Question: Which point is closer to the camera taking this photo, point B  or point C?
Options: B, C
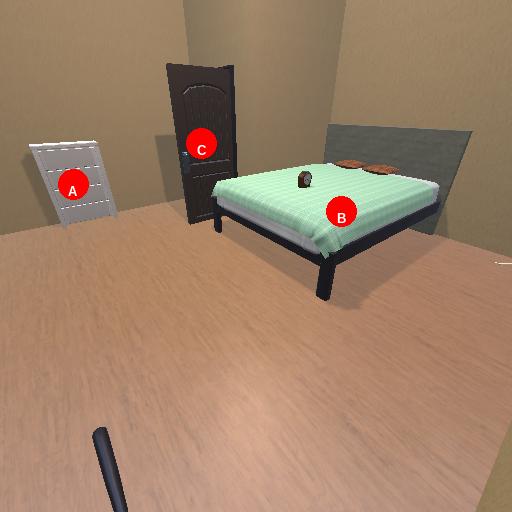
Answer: B